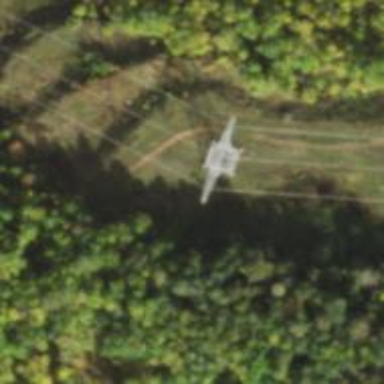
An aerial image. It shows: Lattice structure tower used for power transmission.